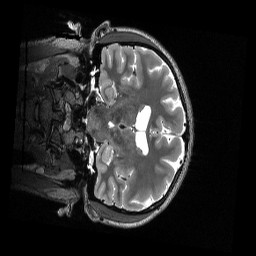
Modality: T2w
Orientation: coronal
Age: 23
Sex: female
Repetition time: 3.2 s
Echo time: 0.563 s